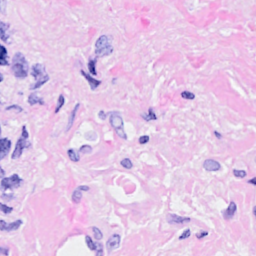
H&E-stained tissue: Breast